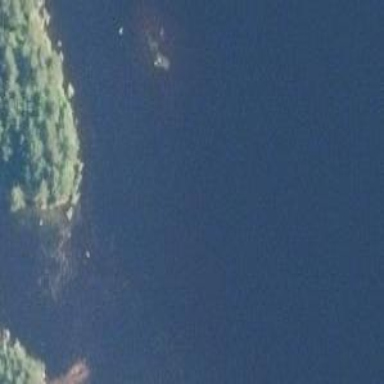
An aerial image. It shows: Islet.